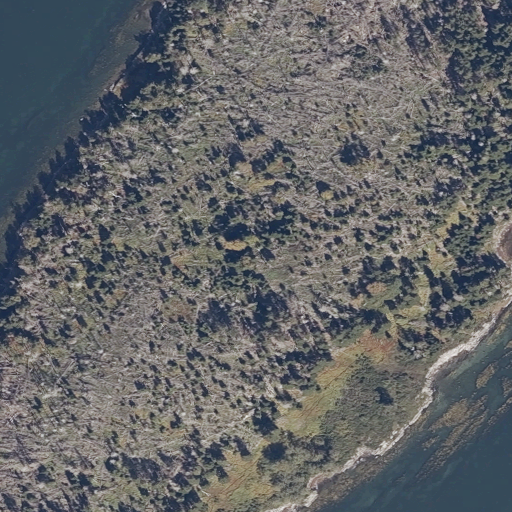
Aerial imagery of island in Maine named Whaleboat Island containing evergreen forest, herbaceous wetlands, open water, and grassland